Field crop: tomato
Growth stage: 1
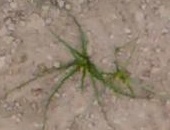
Species: cyperus